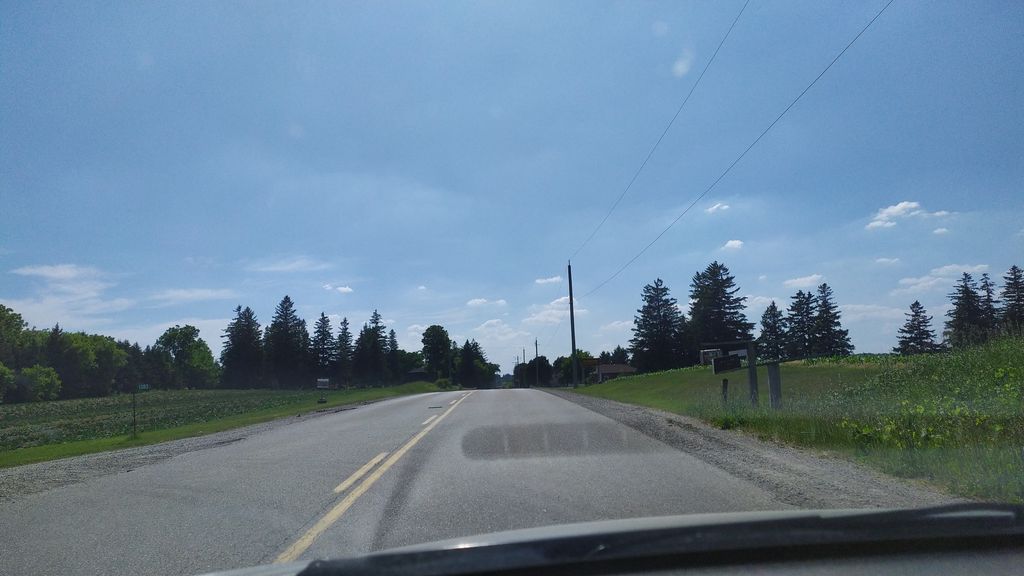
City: kitchener-waterloo